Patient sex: M
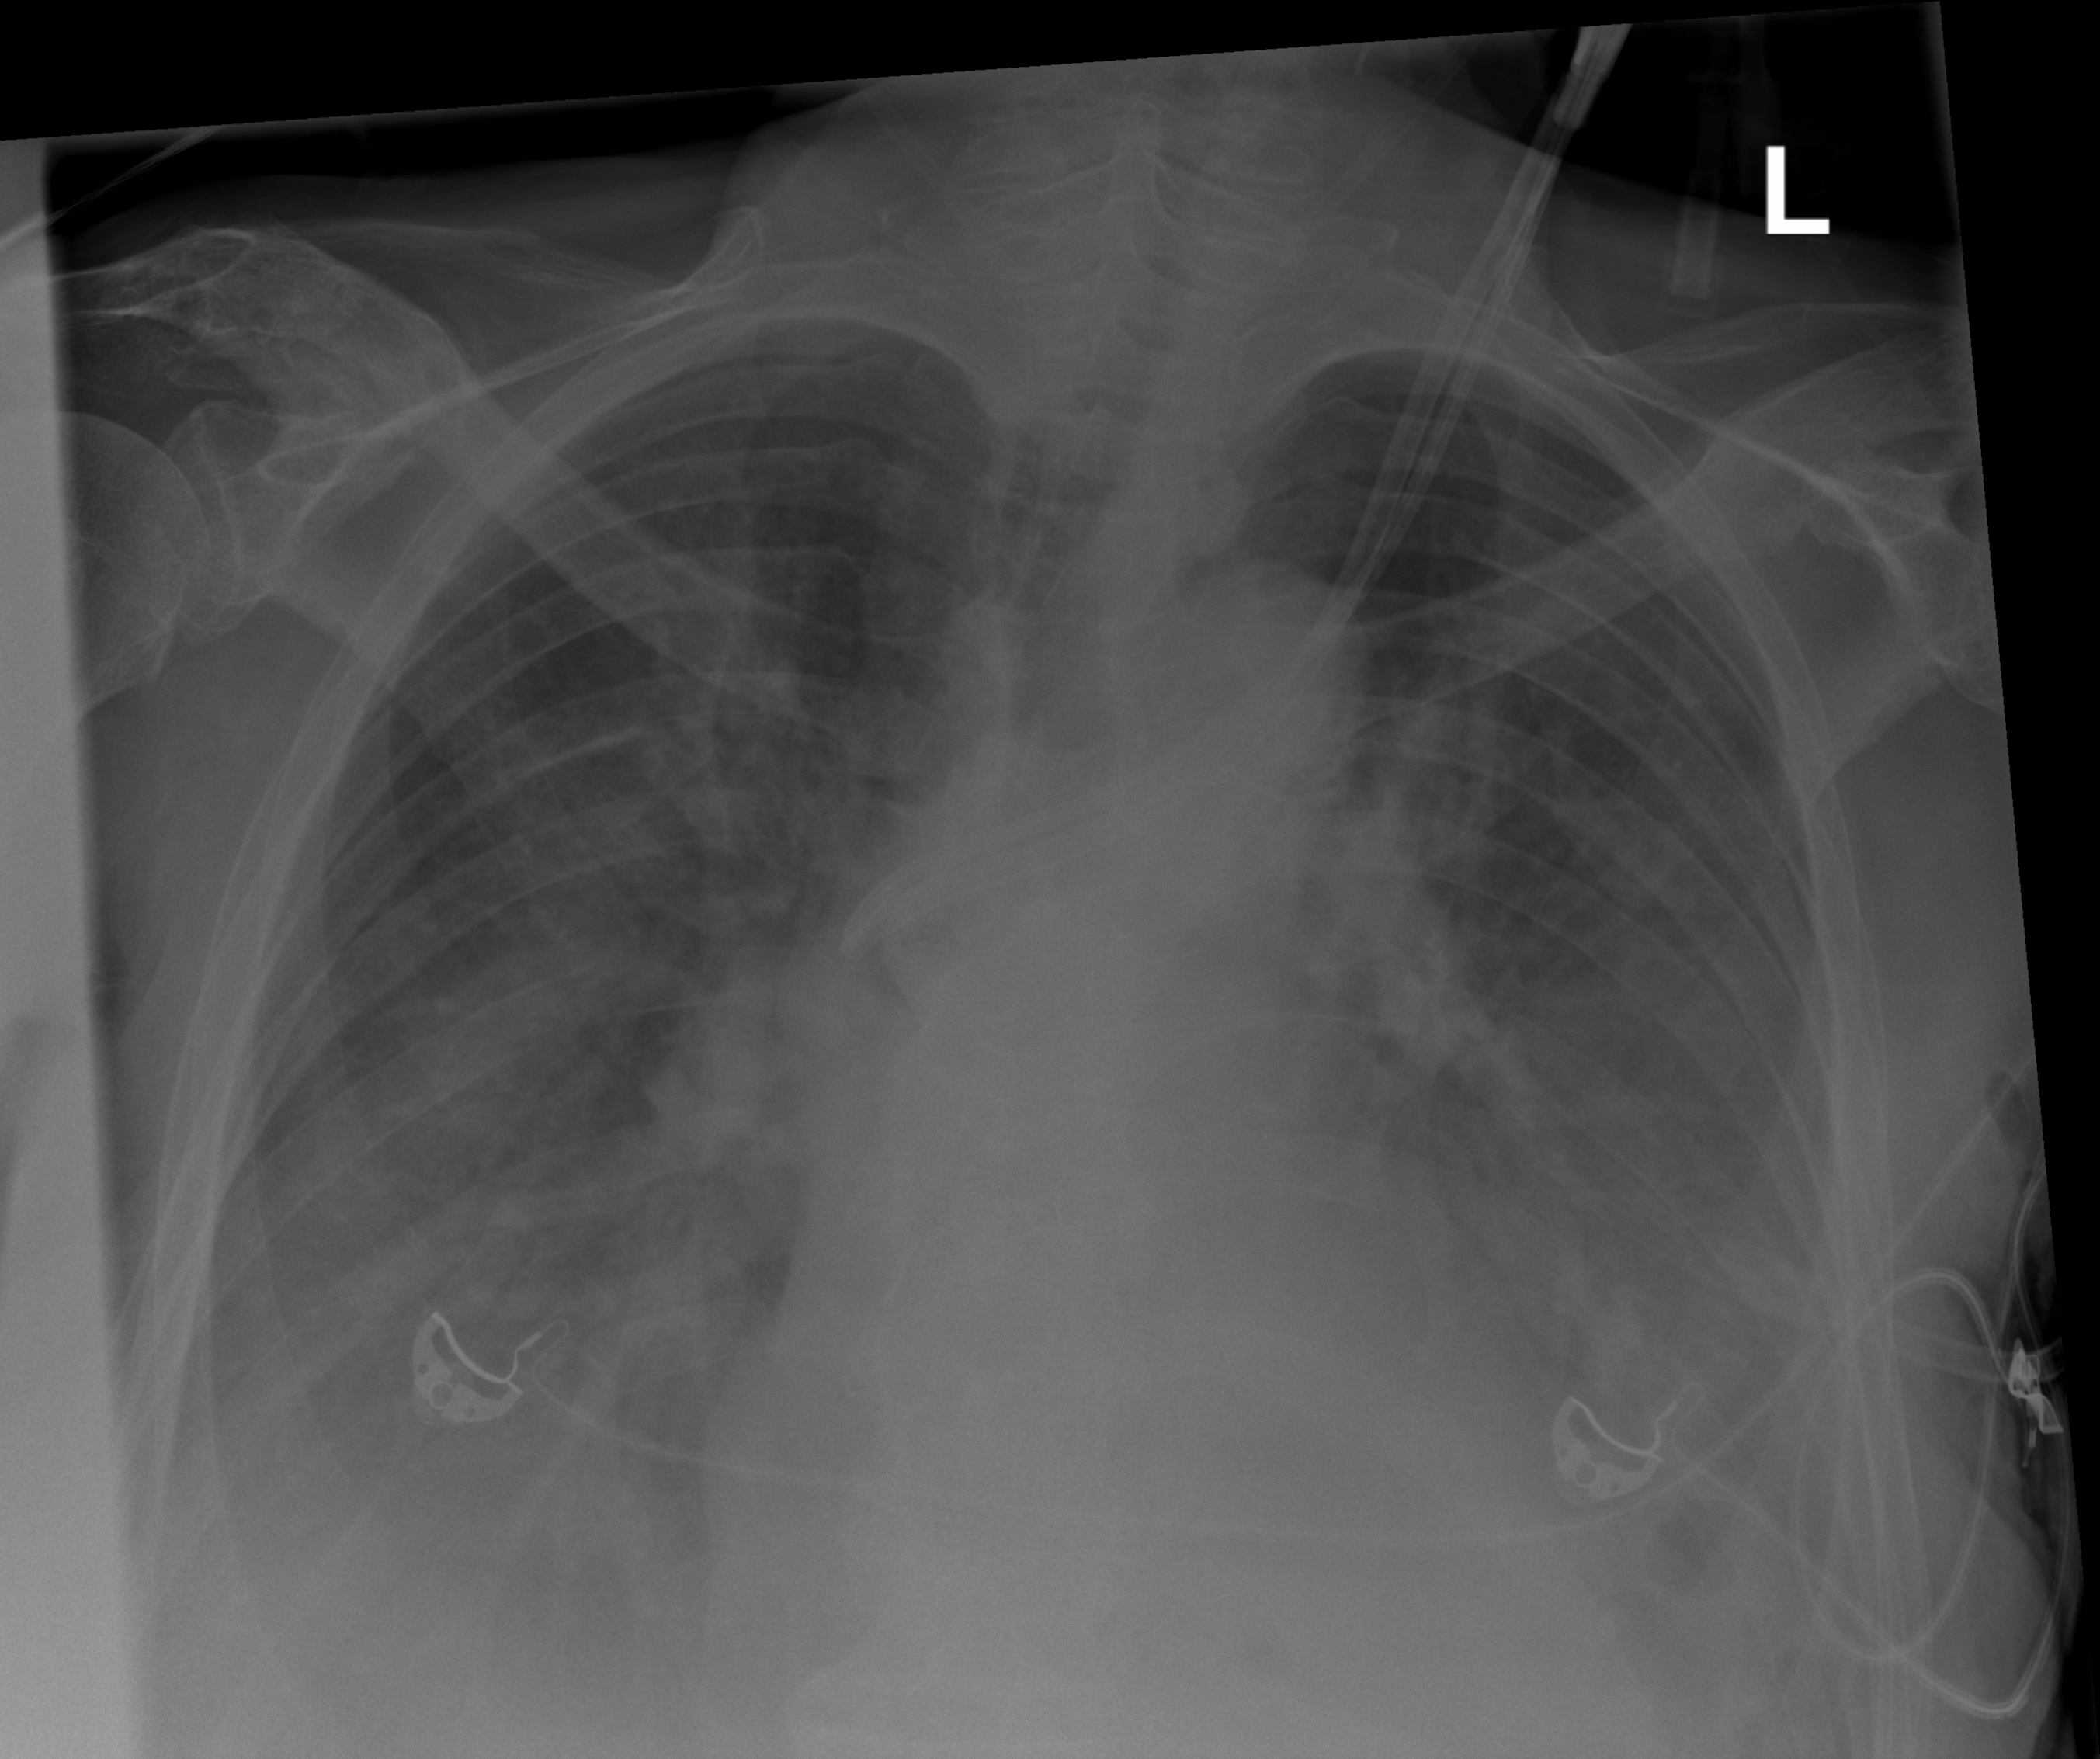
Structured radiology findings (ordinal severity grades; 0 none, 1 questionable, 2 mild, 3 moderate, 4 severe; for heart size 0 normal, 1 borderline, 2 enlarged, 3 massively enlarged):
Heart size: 1
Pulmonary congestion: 2
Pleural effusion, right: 3
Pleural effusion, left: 3
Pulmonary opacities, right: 2
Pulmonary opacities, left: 2
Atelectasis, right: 3
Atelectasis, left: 3